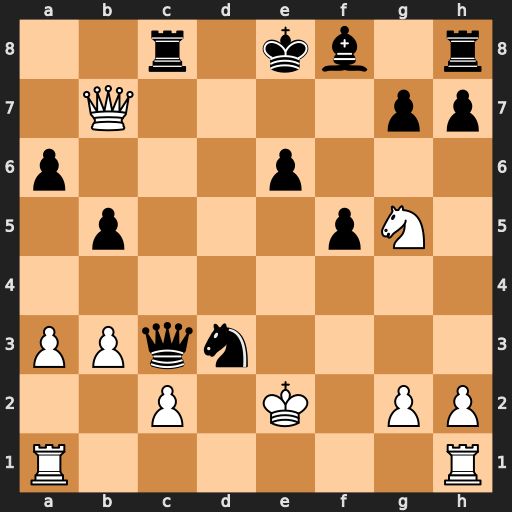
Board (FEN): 2r1kb1r/1Q4pp/p3p3/1p3pN1/8/PPqn4/2P1K1PP/R6R
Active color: w
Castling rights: k
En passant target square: -
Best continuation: Qf7+ Kd8 Nxe6#